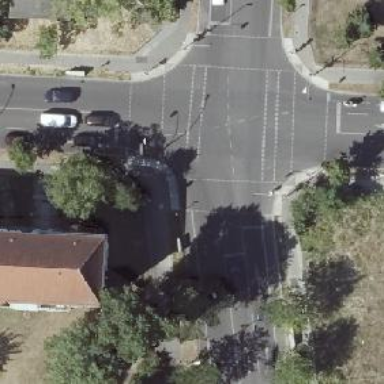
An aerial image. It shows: Road with traffic signals for signaling.